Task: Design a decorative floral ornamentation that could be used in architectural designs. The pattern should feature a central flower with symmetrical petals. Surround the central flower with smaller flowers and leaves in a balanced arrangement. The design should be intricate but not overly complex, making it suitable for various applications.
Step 168:
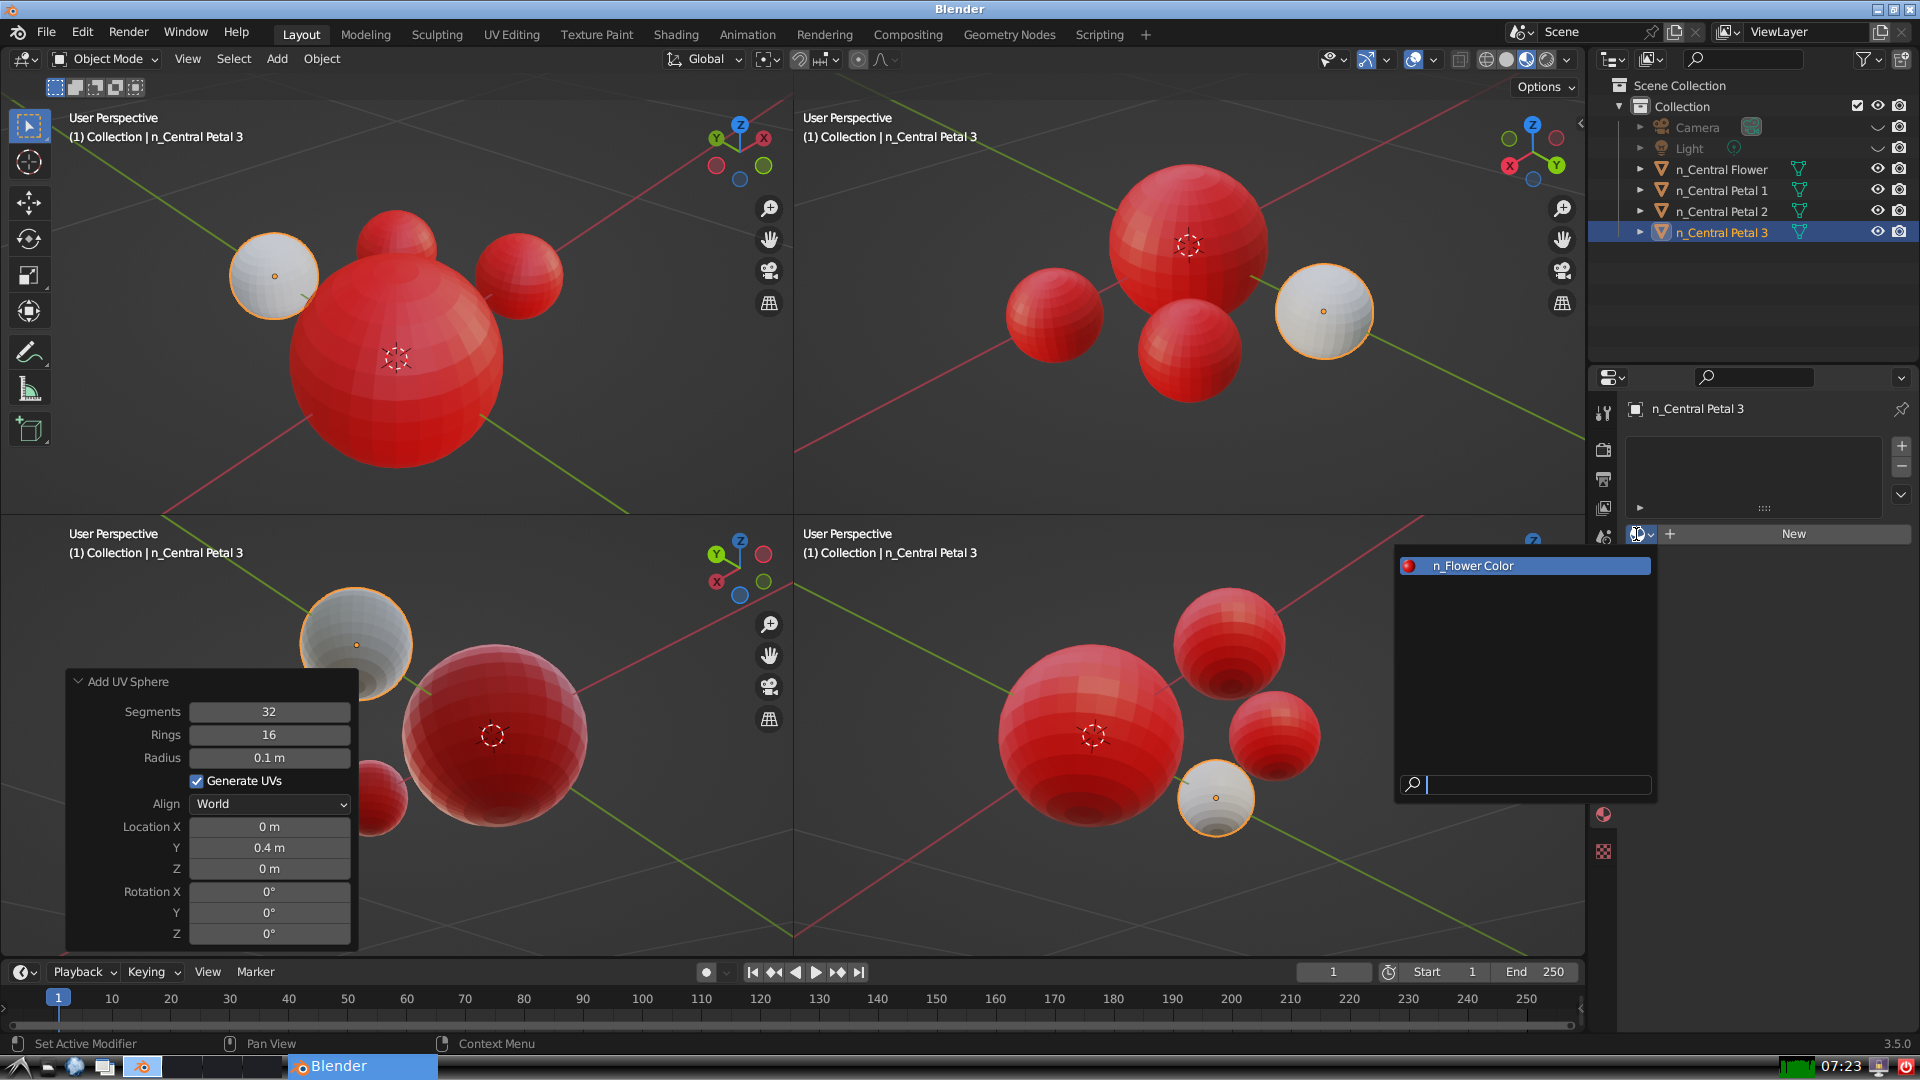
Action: input_text: n_Flower Color